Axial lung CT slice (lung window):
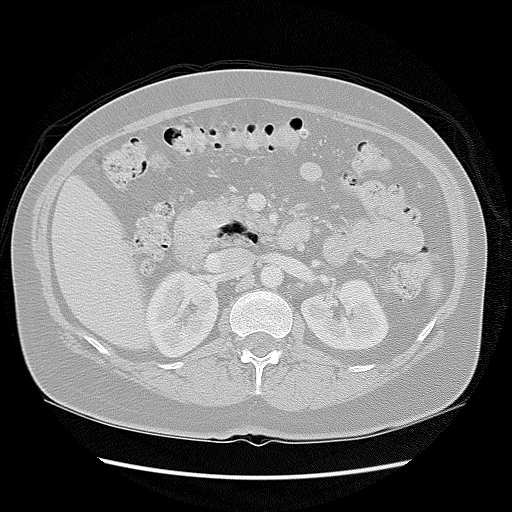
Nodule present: no